Question: I need to increment number dynamically in 'Roman'

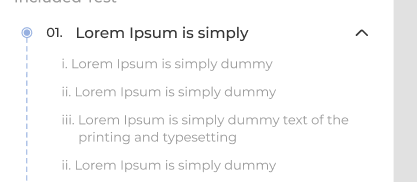
Answer: You can increment by int and convert it to number in roman by this library :
<URL>
'''
final n = 2;
print(n.toRomanNumeralString());
'''